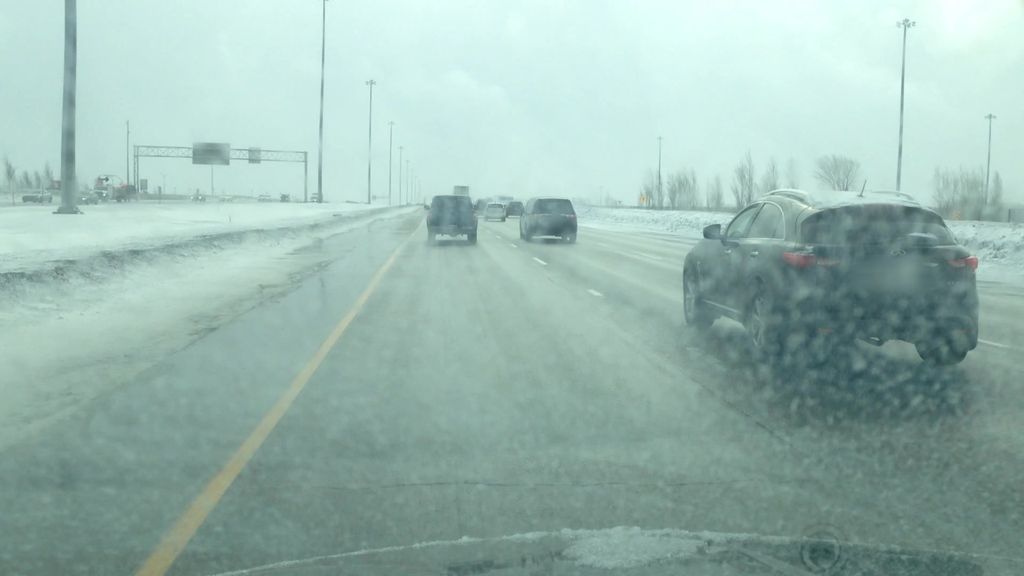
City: montreal